Field crop: maize
Growth stage: 1
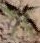
Species: atriplex